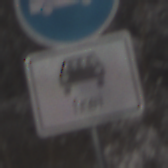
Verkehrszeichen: MehrfachbesetzePersonenkraftwagenFrei
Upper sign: Busssonderstreifen
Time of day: MorningAfternoon
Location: Outdoor (Nature)
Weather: PartlyCloudy
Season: Winter
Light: Natural